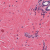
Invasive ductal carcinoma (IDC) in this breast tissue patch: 0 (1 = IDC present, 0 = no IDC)